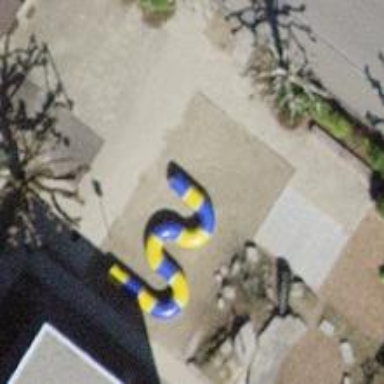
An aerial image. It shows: Playground featuring tunnel tube for children to play in.